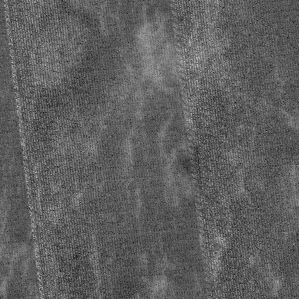
Label: frost